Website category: jobs
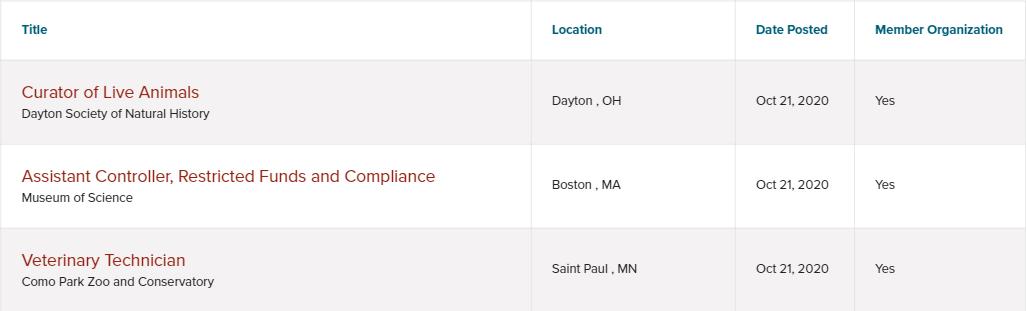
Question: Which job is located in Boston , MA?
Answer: Assistant Controller, Restricted Funds and Compliance

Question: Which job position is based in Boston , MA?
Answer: Assistant Controller, Restricted Funds and Compliance

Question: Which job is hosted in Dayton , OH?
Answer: Curator of Live Animals

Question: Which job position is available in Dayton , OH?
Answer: Curator of Live Animals

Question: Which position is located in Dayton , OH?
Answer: Curator of Live Animals

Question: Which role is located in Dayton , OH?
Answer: Curator of Live Animals

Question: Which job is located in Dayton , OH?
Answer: Curator of Live Animals

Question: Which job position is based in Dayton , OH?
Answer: Curator of Live Animals